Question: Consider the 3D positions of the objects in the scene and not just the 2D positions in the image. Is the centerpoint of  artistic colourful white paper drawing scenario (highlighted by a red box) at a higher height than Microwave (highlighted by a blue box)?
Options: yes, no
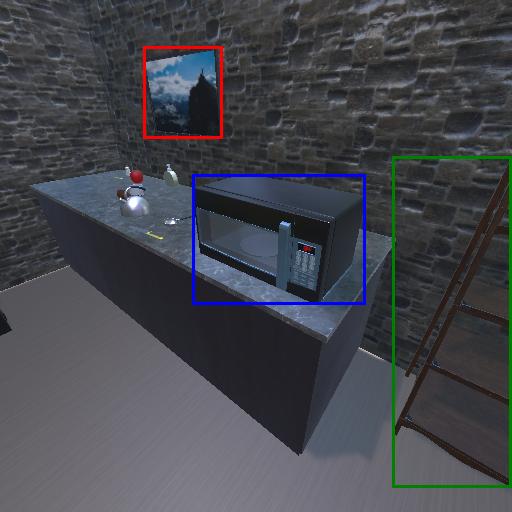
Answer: yes